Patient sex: M
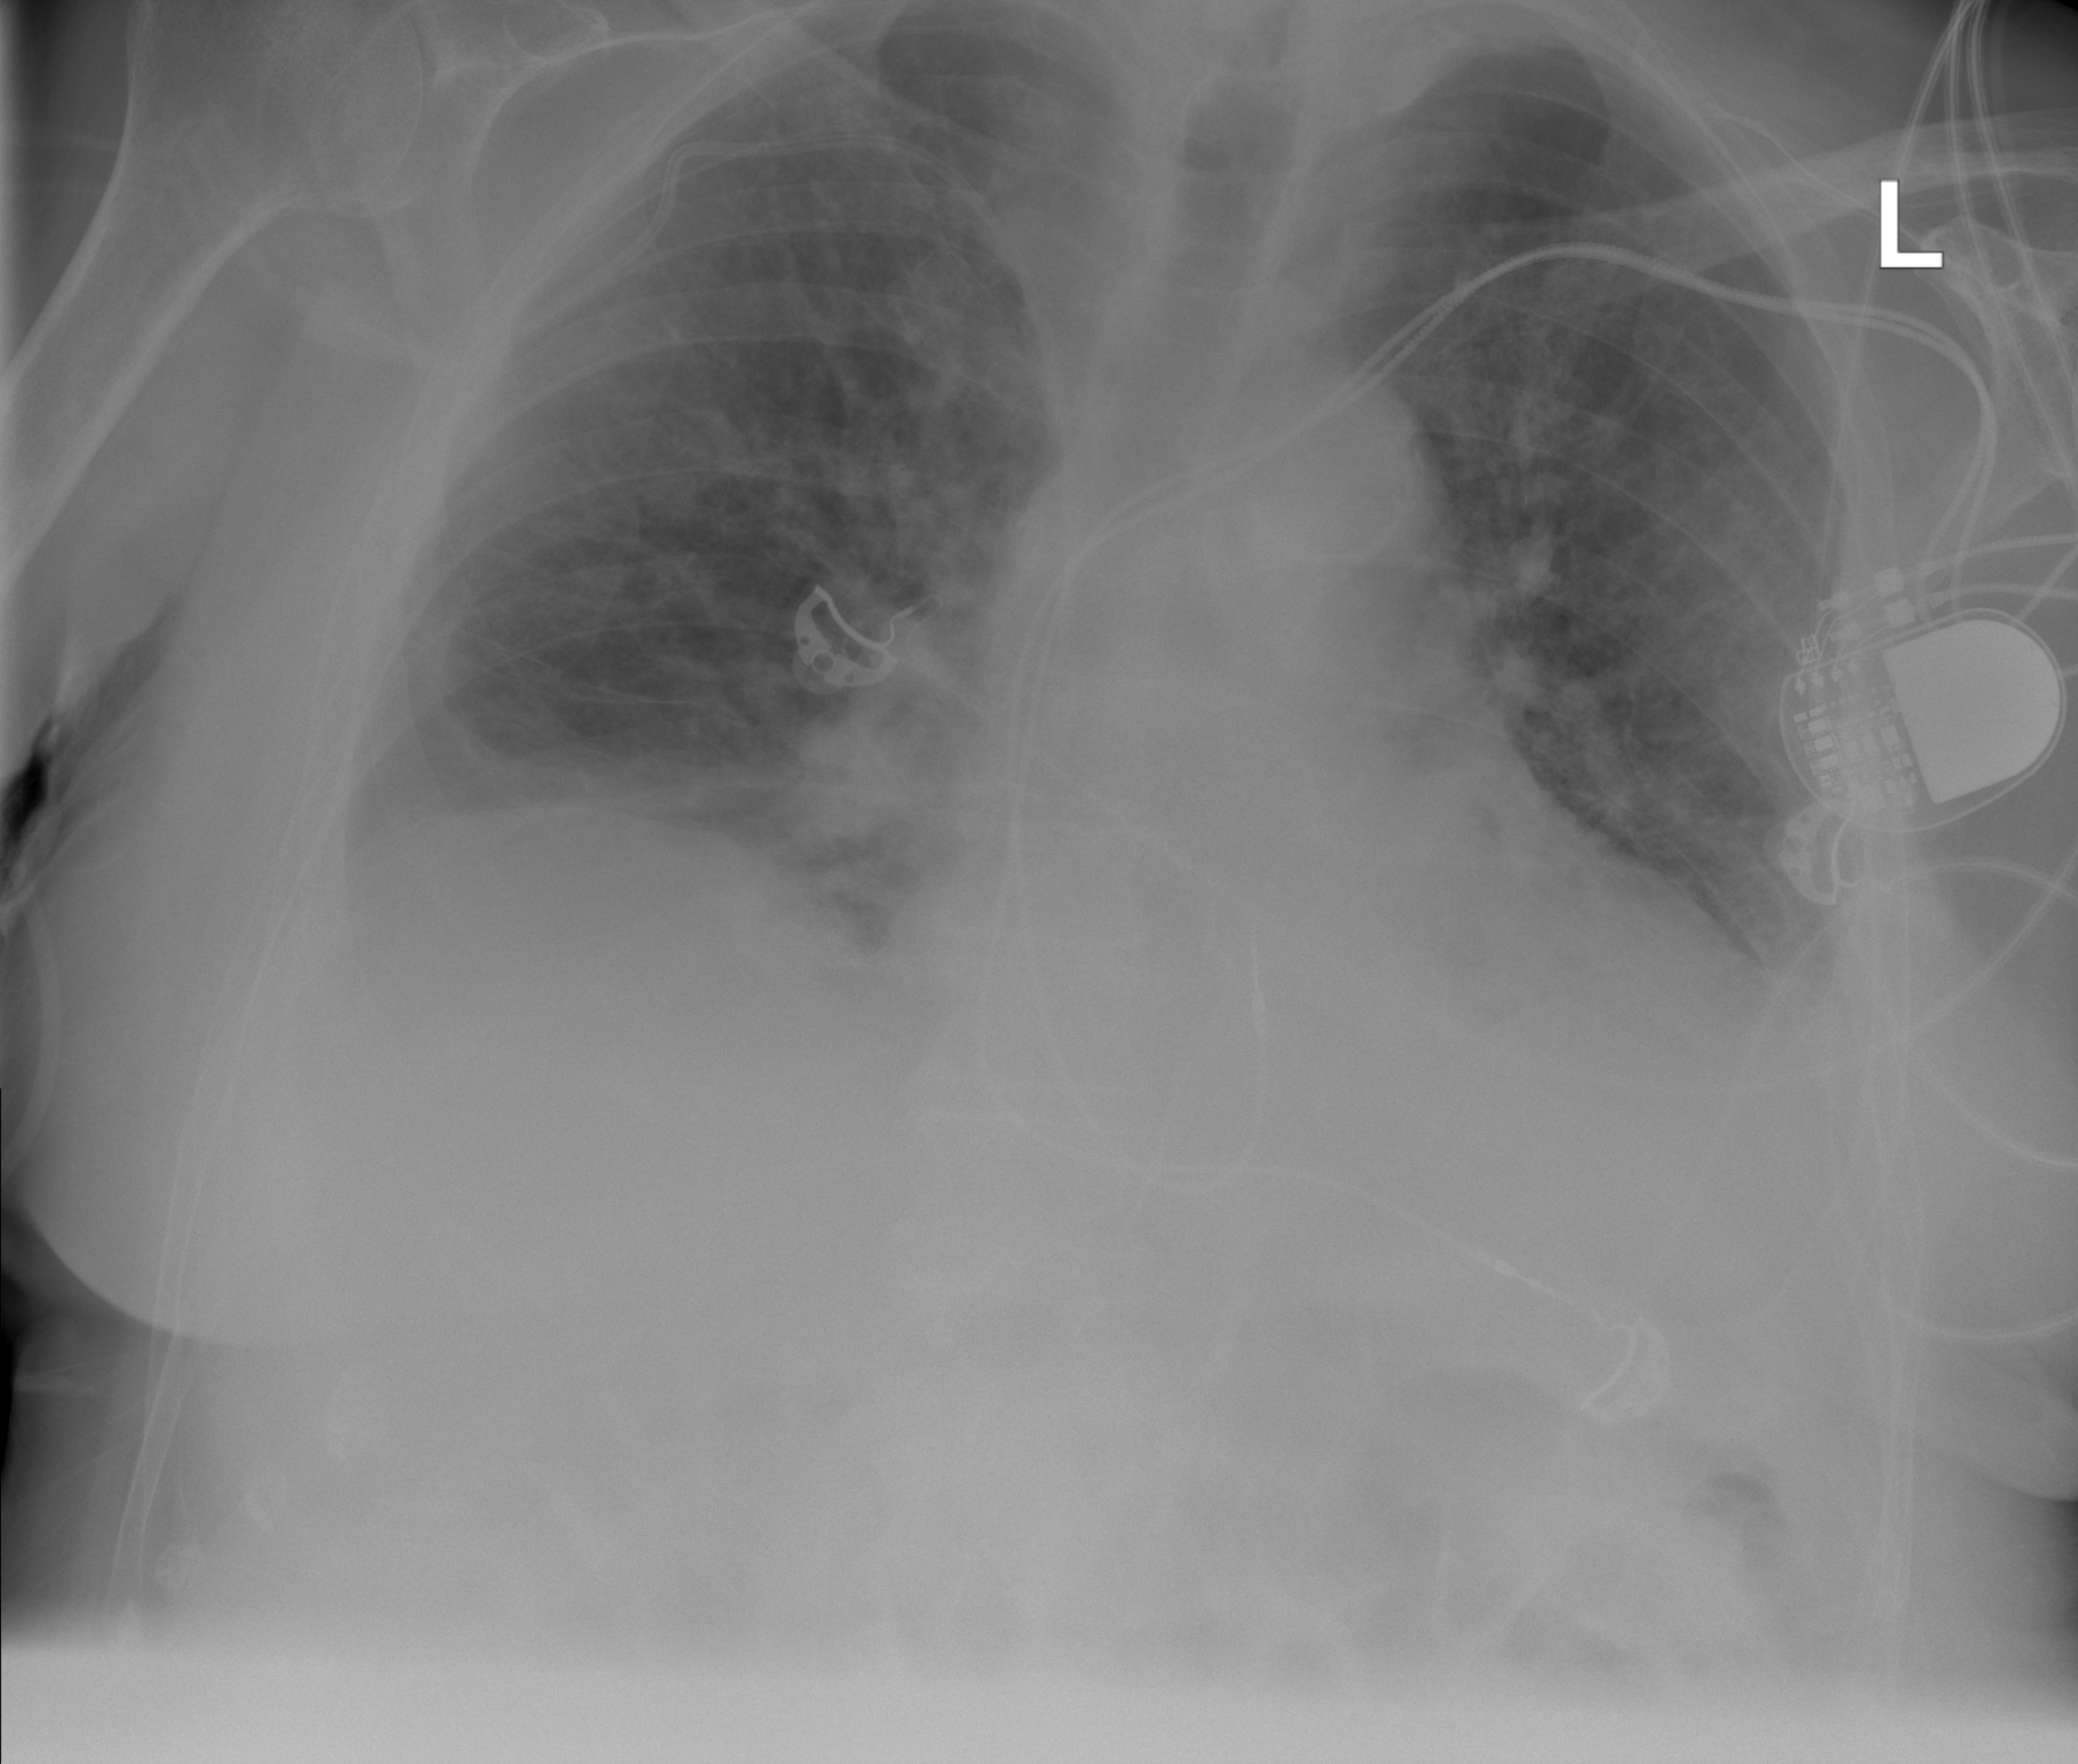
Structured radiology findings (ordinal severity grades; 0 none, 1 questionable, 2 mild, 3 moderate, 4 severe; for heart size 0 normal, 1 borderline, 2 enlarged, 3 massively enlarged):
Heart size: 2
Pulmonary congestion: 2
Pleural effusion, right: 2
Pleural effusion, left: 2
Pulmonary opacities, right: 2
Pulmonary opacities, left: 2
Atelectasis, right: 2
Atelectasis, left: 2